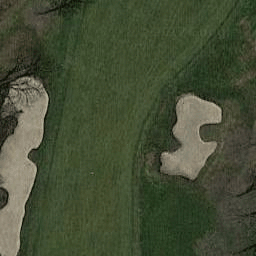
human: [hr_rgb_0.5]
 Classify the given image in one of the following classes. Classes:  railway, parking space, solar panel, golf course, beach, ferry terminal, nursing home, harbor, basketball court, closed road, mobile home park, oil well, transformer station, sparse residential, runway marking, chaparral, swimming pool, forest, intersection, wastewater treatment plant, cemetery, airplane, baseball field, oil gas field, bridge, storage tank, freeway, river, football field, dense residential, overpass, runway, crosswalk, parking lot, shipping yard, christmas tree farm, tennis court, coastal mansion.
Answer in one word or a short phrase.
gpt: golf course